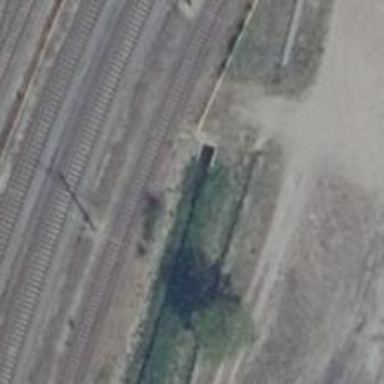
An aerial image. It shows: Culvert tunnel.